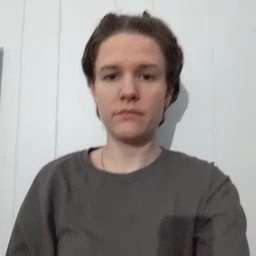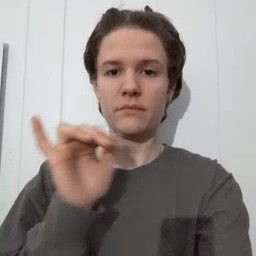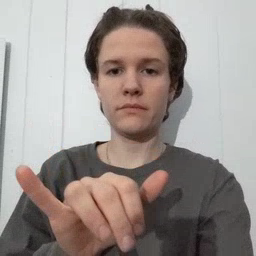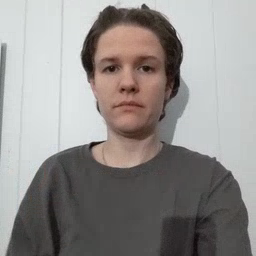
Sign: that